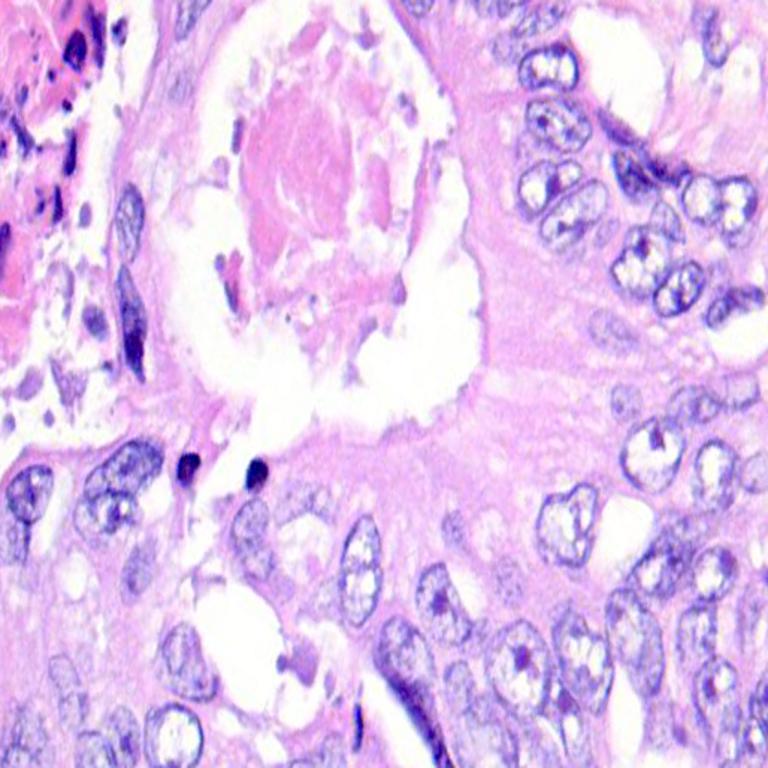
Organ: colon
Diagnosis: adenocarcinomas